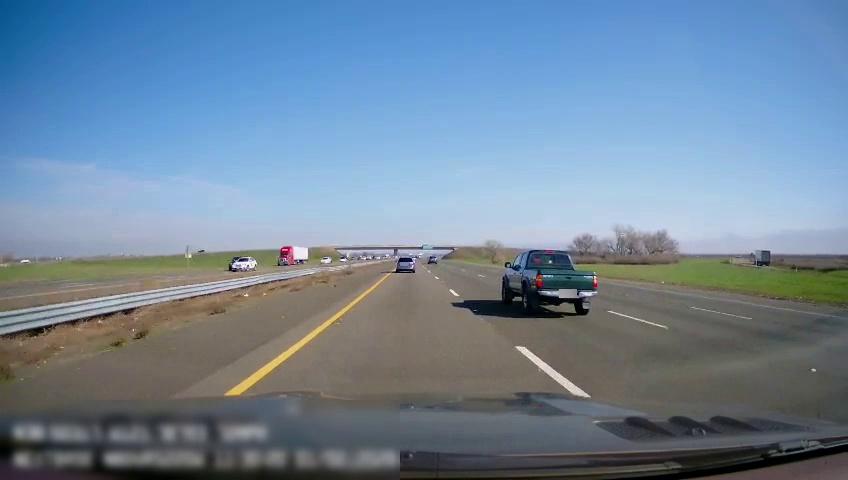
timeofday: Day
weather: Sunny
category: Drivable Space
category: Drivable Space
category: Drivable Space
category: Vehicles | Truck
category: Vehicles | SUV
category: Vehicles | SUV
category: Vehicles | Car
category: Vehicles | SUV
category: Vehicles | Truck
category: Vehicles | SUV
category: Vehicles | Truck
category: Lanes | Current Lane
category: Lanes | Current Lane
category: Lanes | Alternate Lane
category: Lanes | Alternate Lane
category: Lanes | Alternate Lane
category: Lanes | Opposite Lane
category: Lanes | Opposite Lane